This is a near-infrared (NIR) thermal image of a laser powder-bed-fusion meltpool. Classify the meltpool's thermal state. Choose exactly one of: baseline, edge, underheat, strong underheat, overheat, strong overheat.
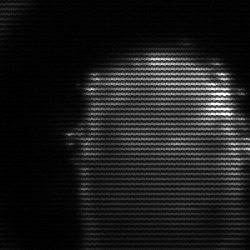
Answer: baseline